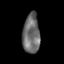
Tissue: skin
Cell type: Epithelial cells
Senescence score: 0.264
Nuclear area (px): 663
Mean DAPI intensity: 108.487